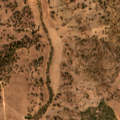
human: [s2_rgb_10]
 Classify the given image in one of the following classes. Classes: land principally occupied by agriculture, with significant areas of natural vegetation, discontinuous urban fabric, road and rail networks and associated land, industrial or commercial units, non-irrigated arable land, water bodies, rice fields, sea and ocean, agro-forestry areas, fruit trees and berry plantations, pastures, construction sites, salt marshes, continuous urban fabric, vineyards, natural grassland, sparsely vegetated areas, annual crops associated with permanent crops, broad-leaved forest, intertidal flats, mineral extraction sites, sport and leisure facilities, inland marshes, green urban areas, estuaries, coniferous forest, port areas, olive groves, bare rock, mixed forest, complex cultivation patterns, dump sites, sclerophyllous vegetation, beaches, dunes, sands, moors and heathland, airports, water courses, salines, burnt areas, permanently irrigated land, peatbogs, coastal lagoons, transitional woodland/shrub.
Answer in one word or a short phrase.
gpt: non-irrigated arable land, pastures, agro-forestry areas, coniferous forest, transitional woodland/shrub